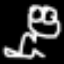
Label: frog